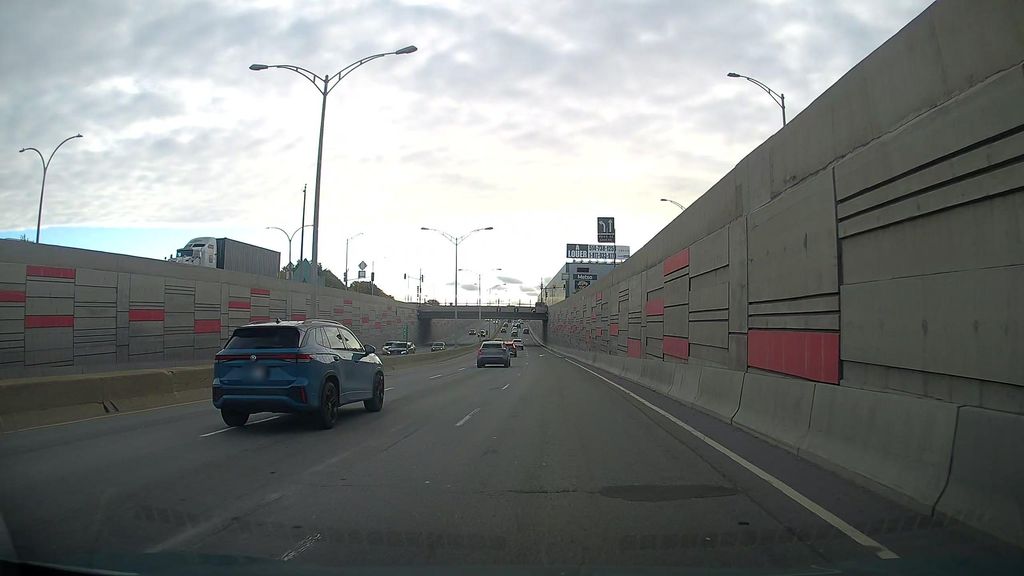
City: montreal